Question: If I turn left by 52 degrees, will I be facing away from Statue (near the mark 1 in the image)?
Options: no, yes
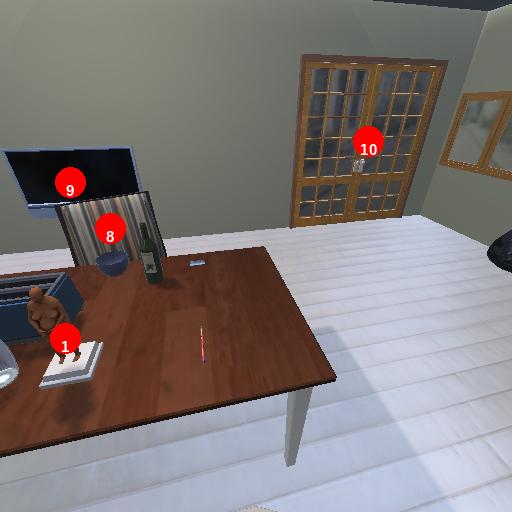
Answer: no